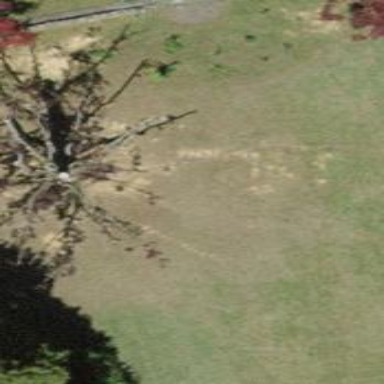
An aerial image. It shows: Broadleaved tree in natural setting.